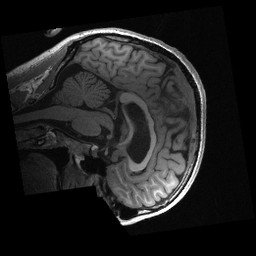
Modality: T1w
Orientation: sagittal
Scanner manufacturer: siemens
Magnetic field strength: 3 T
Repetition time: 2.3 s
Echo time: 0.00285 s